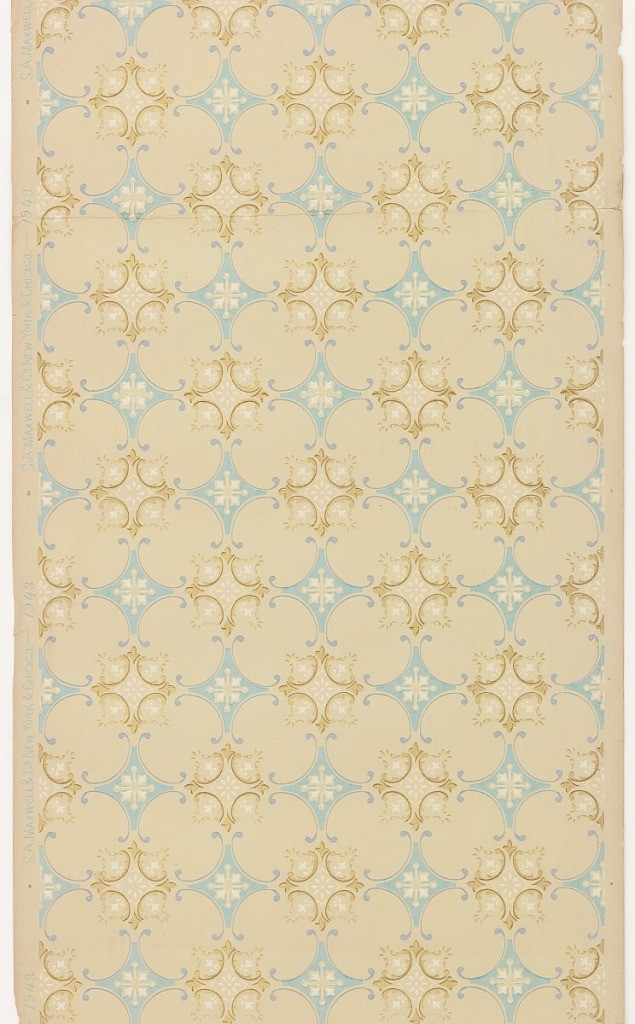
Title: Ceiling paper
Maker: Maxwell & Co., S.A., Chicago, Illinois, USA
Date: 1905–1915
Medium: Machine-printed paper, liquid mica
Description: Geometric pattern resembling tile work. Diamond-shaped blue motif alternates with a more round yellow ocher motif. Printed on tan ground.